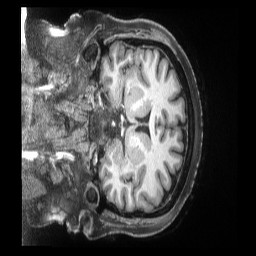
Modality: T1w
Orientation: coronal
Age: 53
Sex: female
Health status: ill
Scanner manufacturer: siemens
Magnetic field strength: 3 T
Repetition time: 2.5 s
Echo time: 0.00181 s